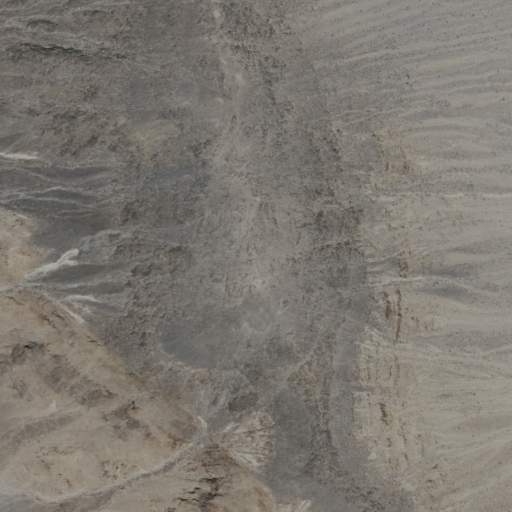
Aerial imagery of mountain in California named Lake Hill containing barren land and shrub